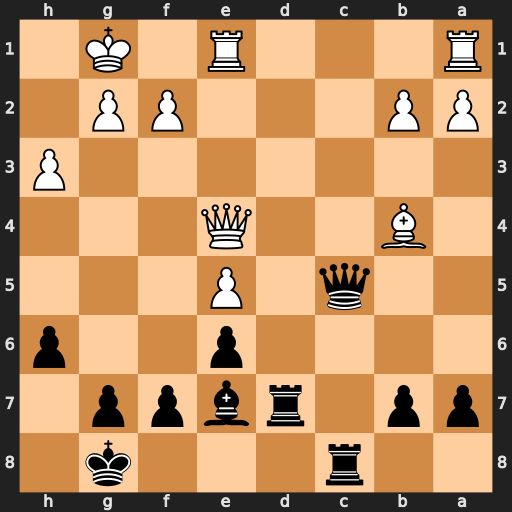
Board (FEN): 2r3k1/pp1rbpp1/4p2p/2q1P3/1B2Q3/7P/PP3PP1/R3R1K1
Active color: b
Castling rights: -
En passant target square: -
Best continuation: Qxb4 Qxb4 Bxb4